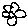
Label: flower